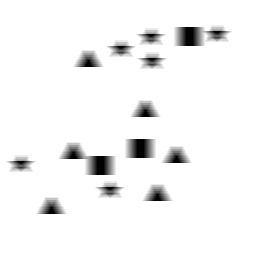
Squares: 3
Triangles: 6
Stars: 6
Total shapes: 15